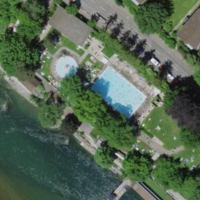
EUNIS habitat code: 53
Species observed at this site:
Anas platyrhynchos
Parus major
Pica pica
Passer domesticus
Columba livia
Lamium maculatum
Motacilla alba
Columba palumbus